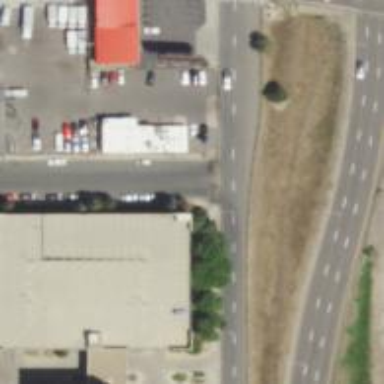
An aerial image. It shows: Secondary link road with asphalt surface.